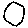
Label: circle